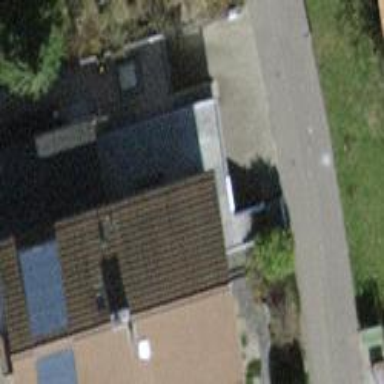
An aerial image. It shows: Building with tile roof.